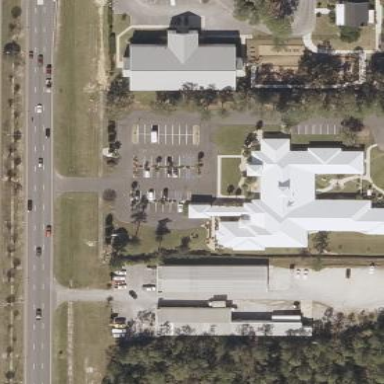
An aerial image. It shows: Nursing home building.